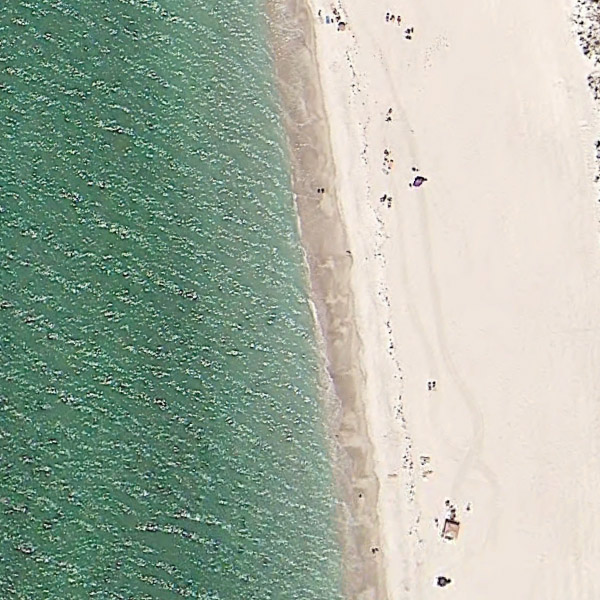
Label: Beach